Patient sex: F
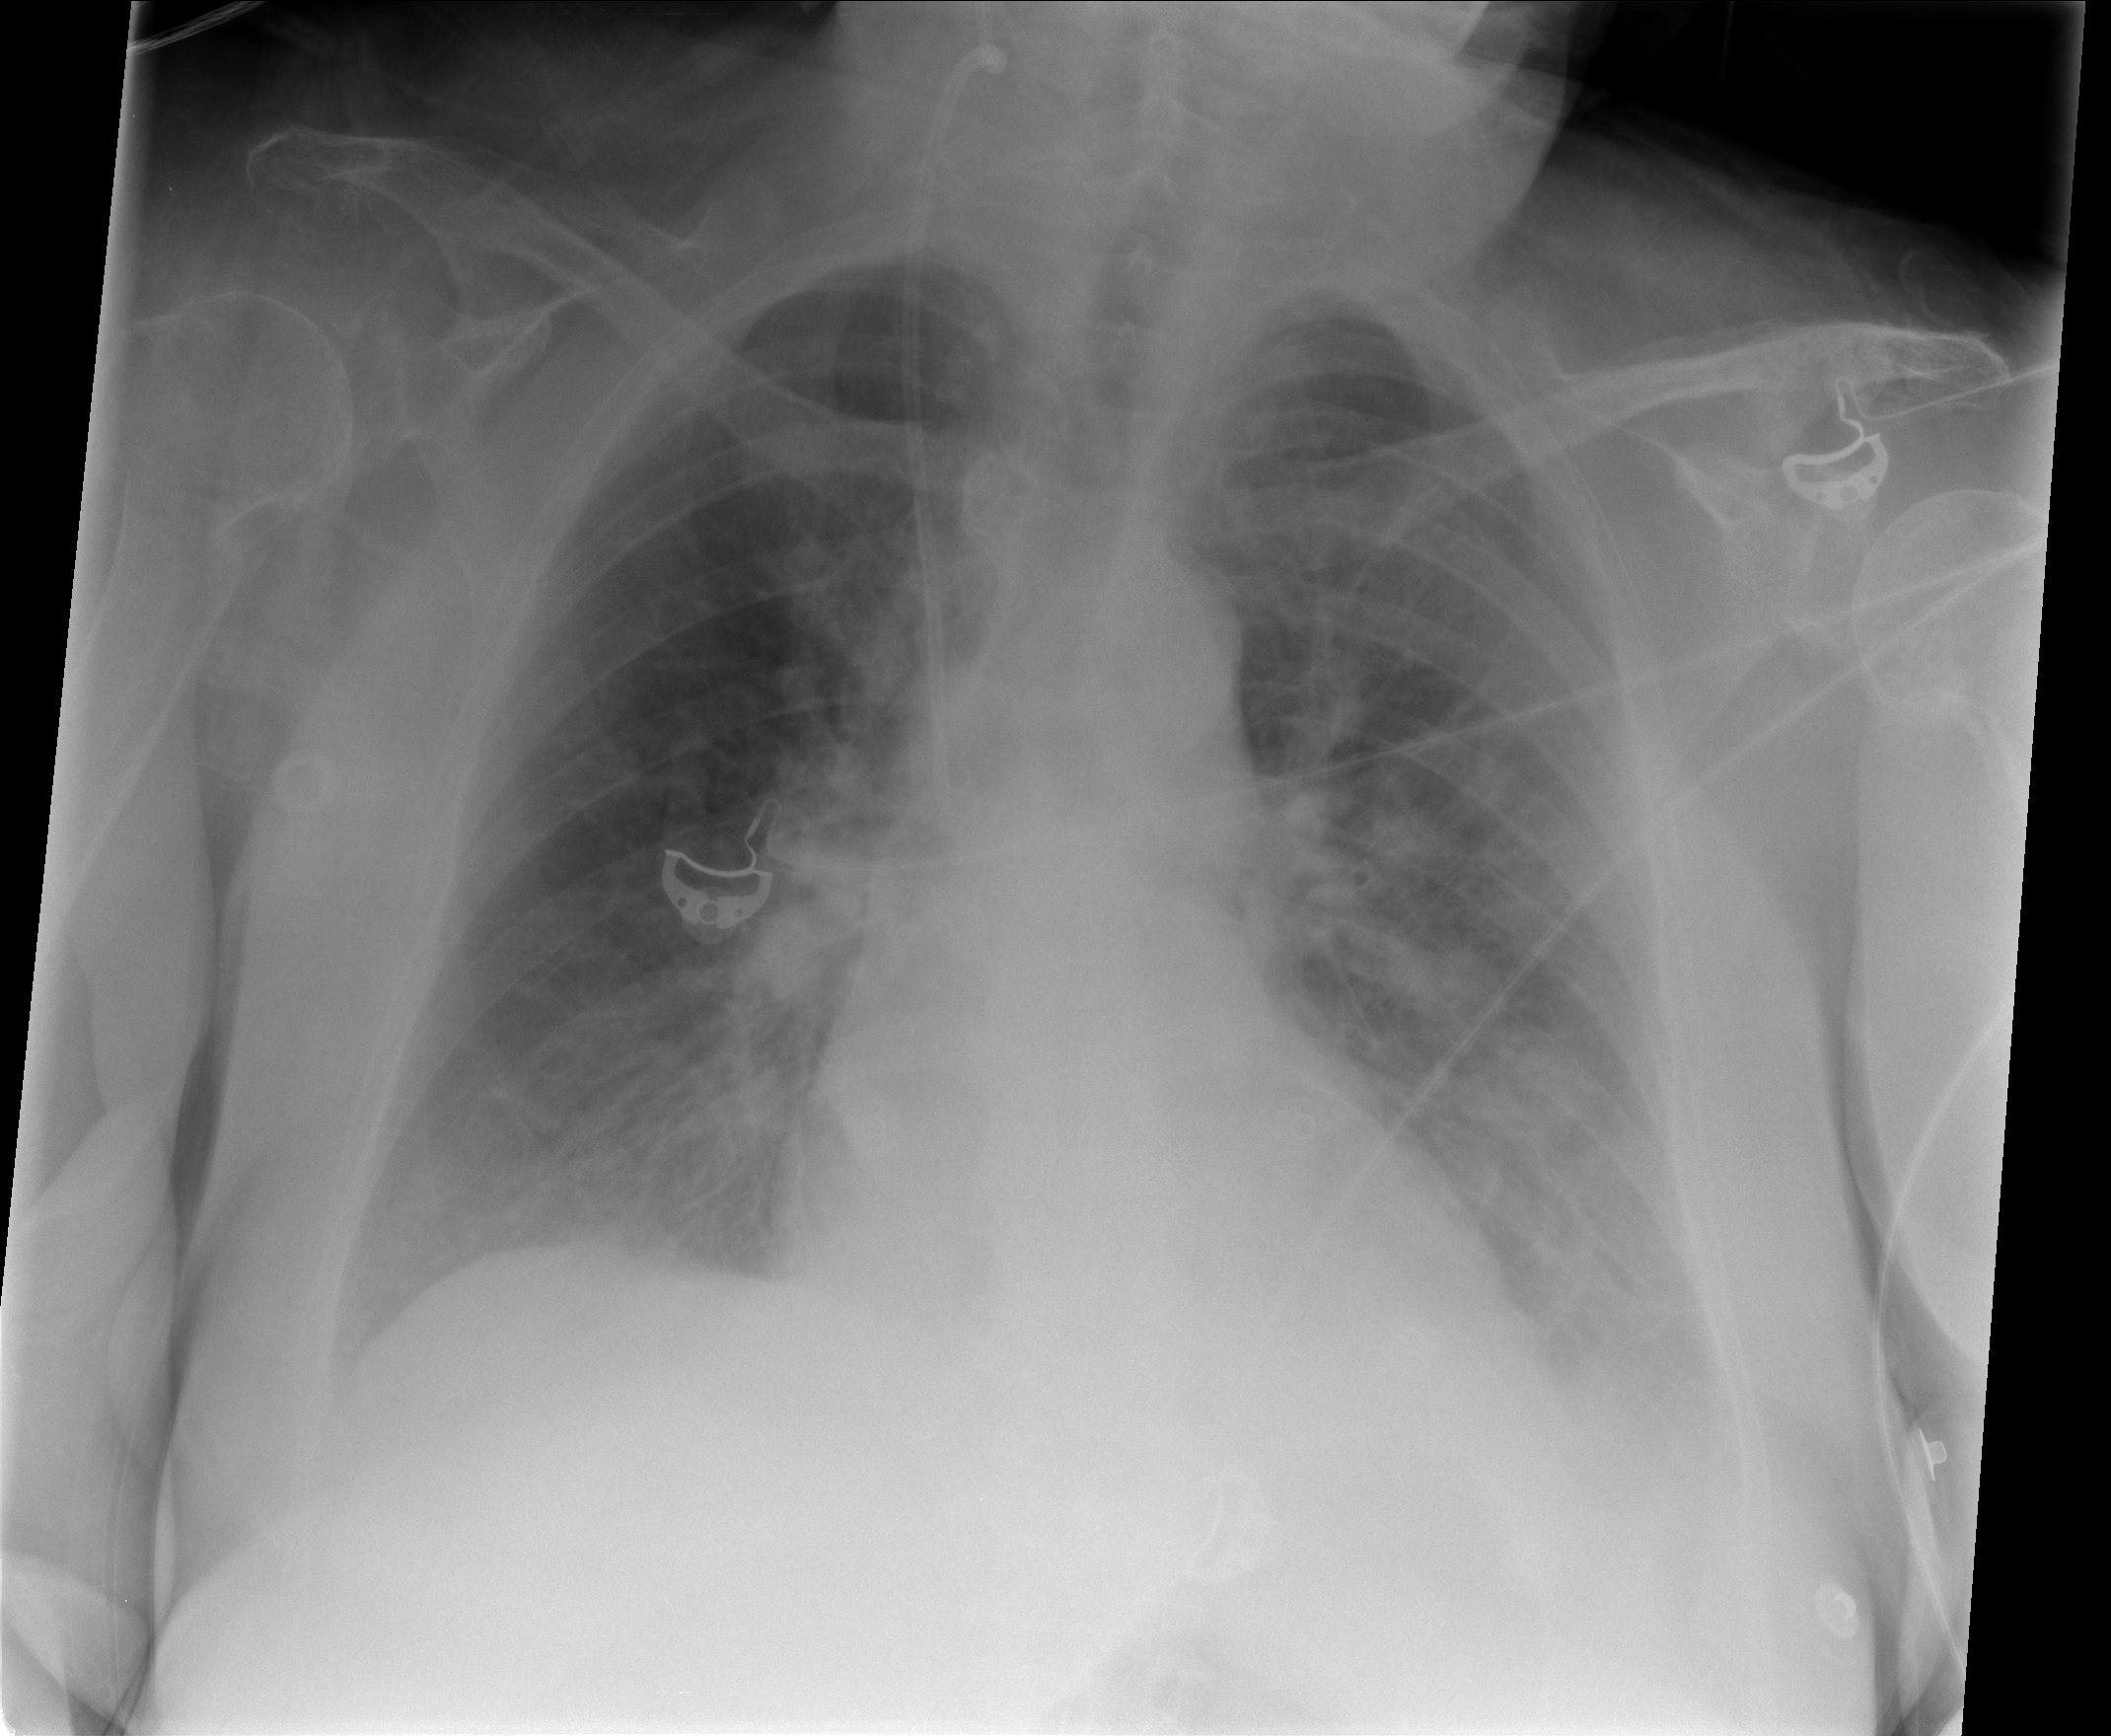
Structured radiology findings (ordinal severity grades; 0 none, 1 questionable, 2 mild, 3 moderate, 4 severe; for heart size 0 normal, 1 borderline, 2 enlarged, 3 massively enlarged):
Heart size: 0
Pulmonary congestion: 2
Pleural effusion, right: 0
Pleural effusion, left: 2
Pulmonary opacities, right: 0
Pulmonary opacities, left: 0
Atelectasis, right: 0
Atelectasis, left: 2